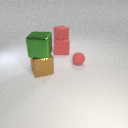
large brown metal cube in front of small red rubber sphere